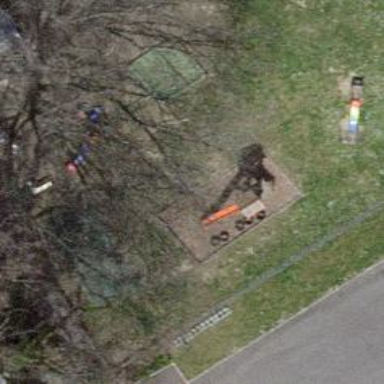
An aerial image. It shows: Playground featuring slide.